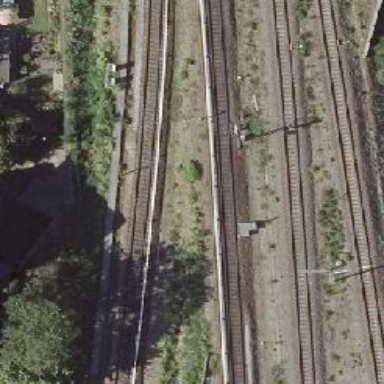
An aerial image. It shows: Railway signal.